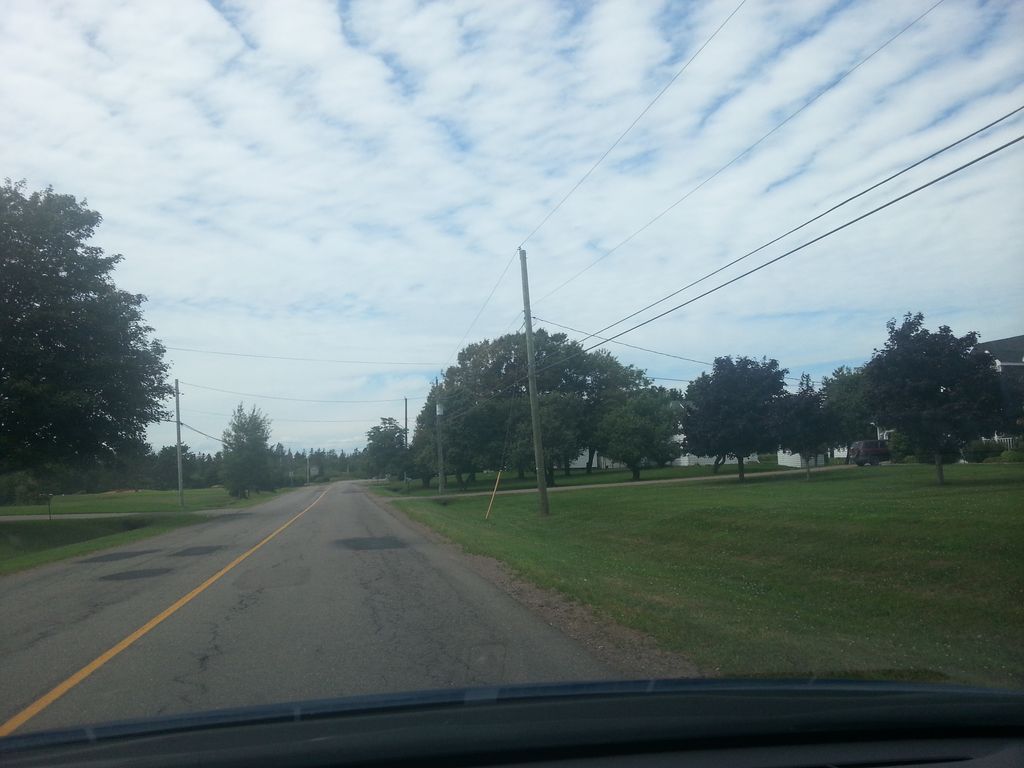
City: charlottetown